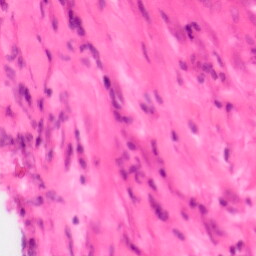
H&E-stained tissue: Colon